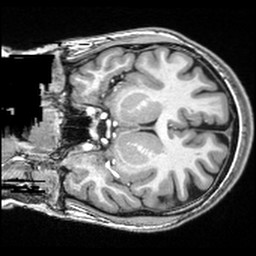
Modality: T1w
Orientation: coronal
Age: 21
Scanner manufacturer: siemens
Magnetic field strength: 3 T
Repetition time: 2.5 s
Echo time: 0.00343 s